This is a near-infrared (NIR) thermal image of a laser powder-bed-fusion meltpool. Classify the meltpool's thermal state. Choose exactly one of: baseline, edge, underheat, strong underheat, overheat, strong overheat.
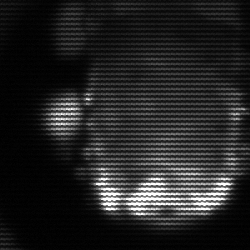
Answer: baseline